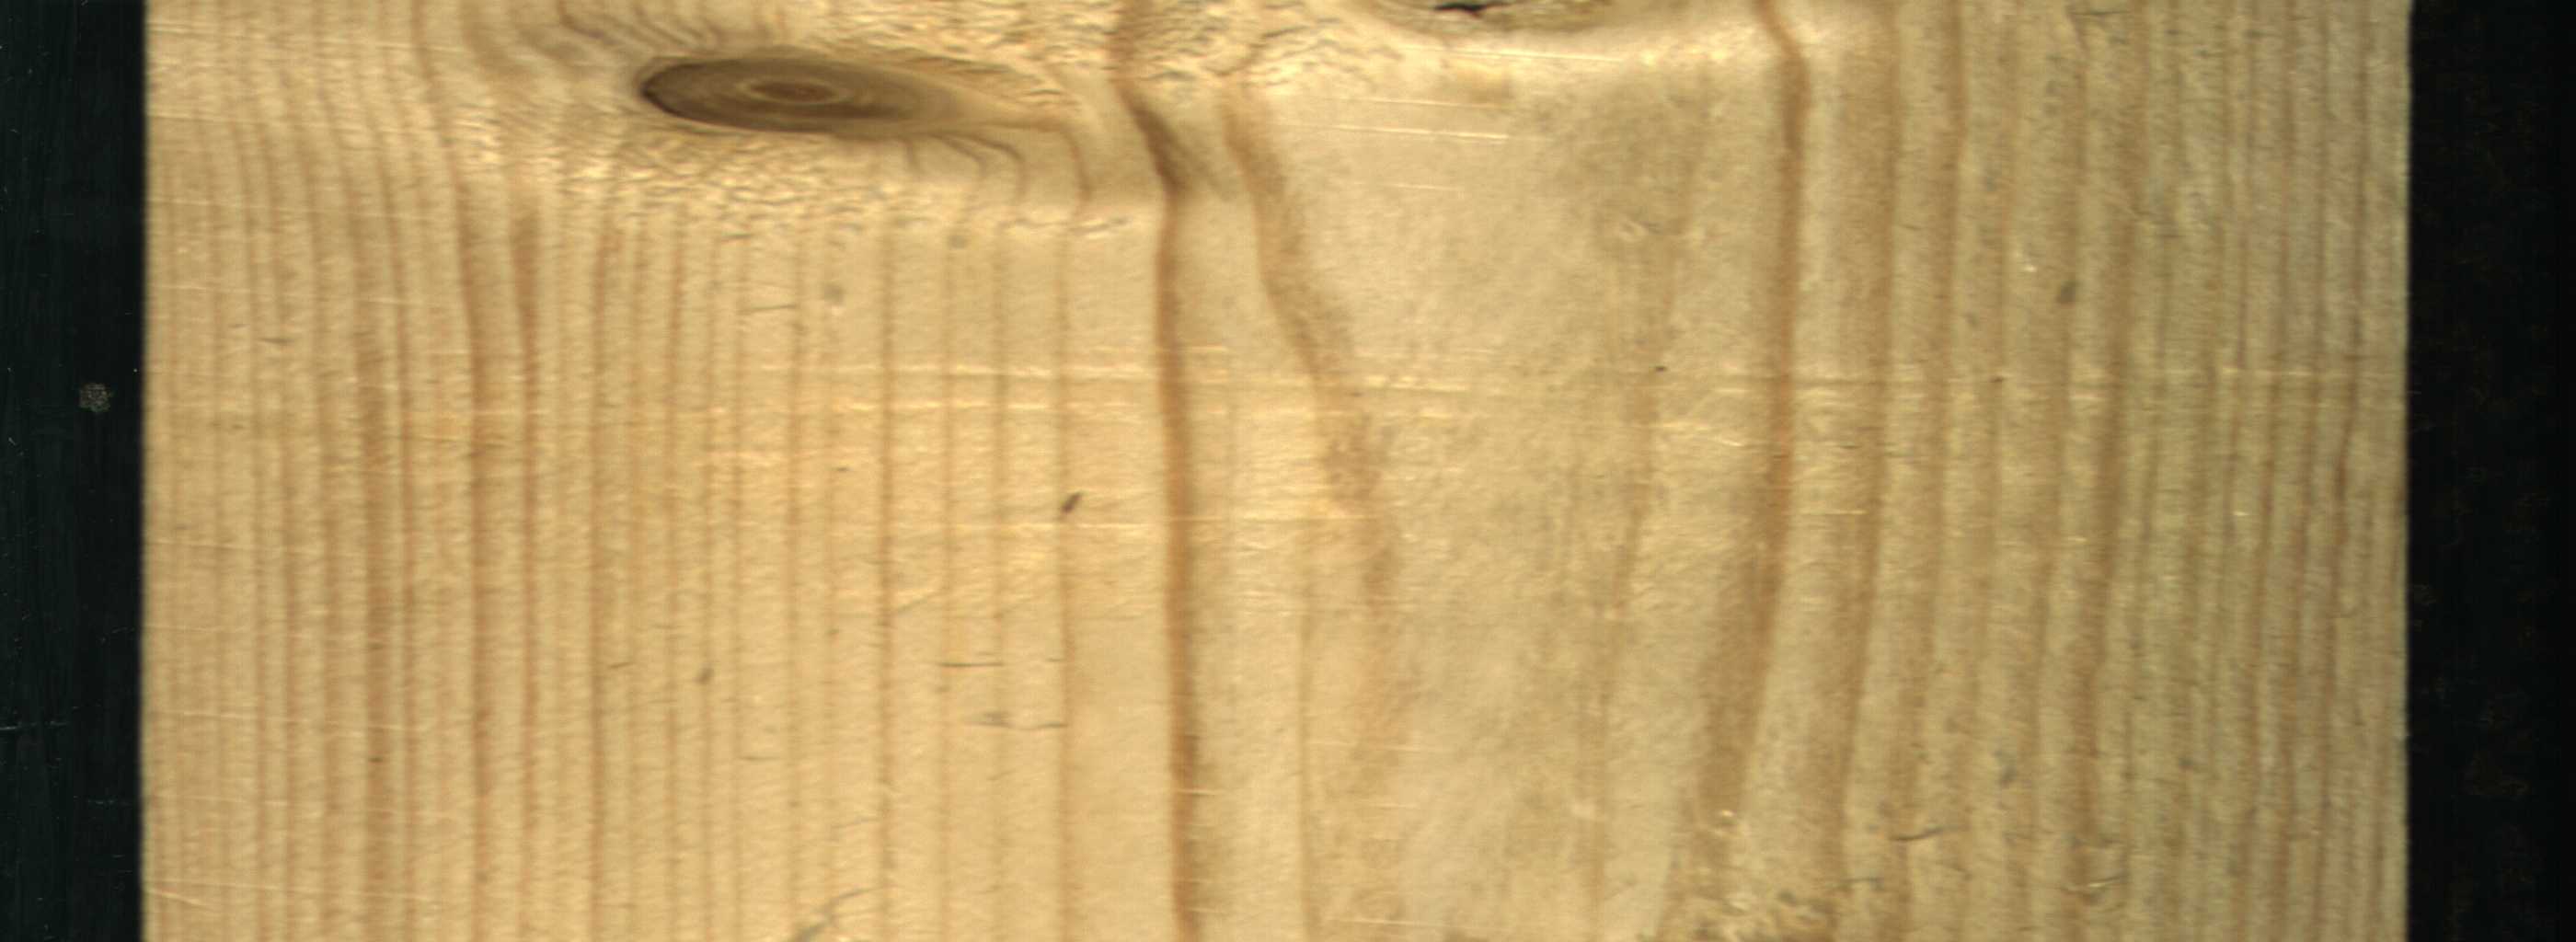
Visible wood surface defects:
Dead_Knot
Live_Knot